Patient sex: M
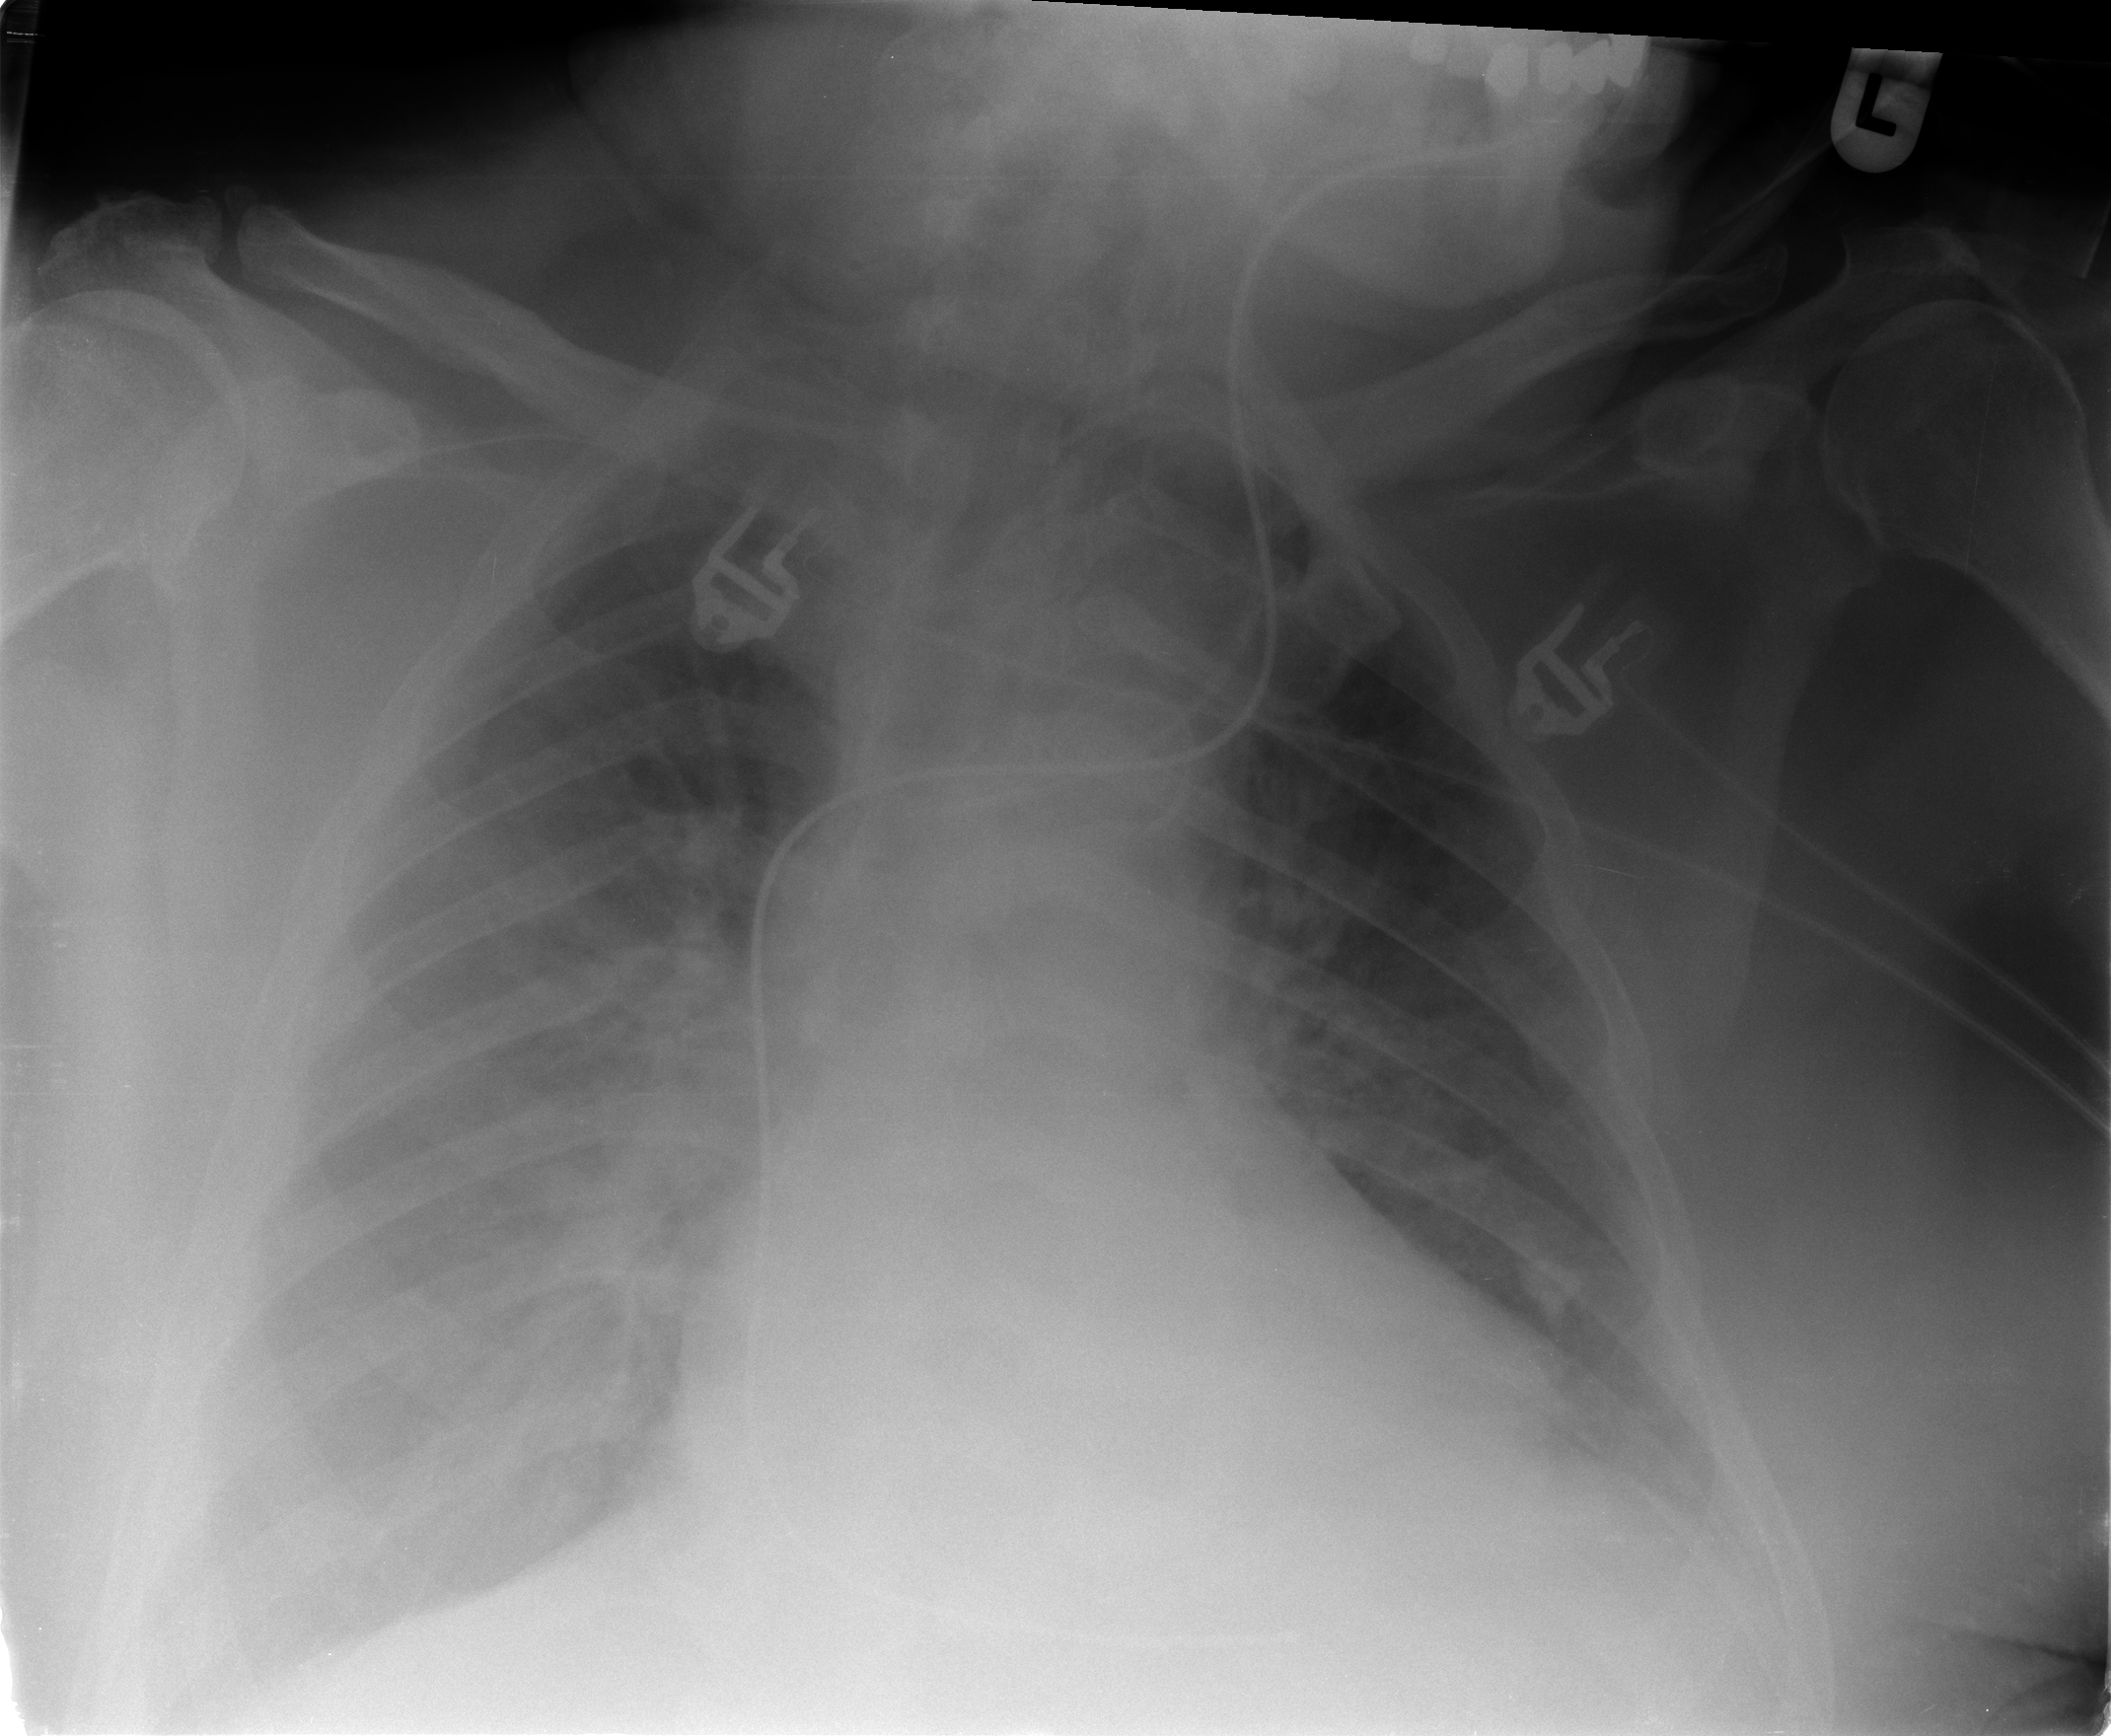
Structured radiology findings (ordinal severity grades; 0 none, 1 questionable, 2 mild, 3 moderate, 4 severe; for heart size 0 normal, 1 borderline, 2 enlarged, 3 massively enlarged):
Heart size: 0
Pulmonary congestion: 1
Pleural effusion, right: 2
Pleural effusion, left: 1
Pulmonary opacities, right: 1
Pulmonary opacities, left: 0
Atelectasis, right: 2
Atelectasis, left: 2